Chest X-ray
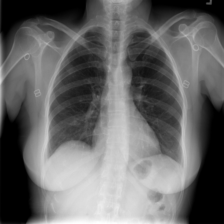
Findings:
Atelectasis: negative
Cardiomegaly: negative
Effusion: negative
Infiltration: negative
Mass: negative
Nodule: negative
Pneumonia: negative
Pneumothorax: negative
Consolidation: negative
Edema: negative
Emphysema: negative
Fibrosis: negative
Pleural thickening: negative
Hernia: negative